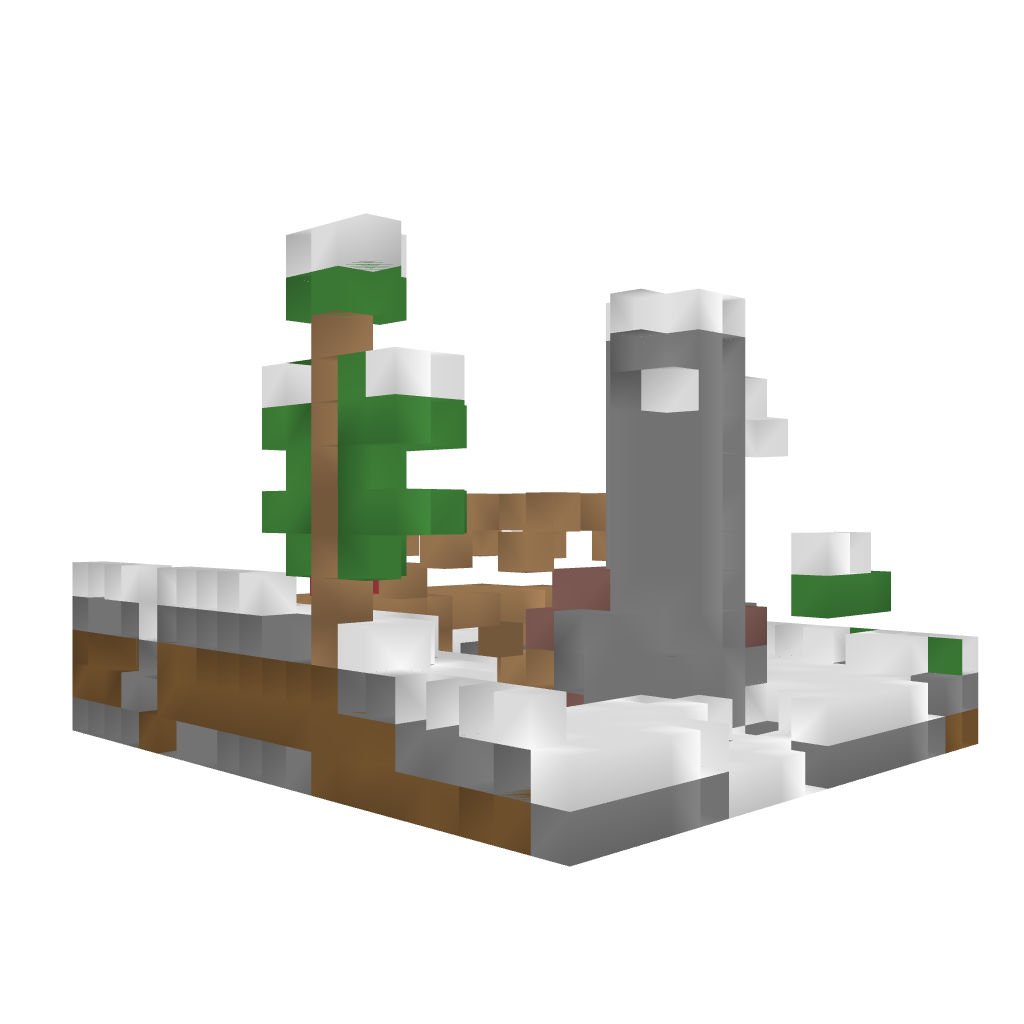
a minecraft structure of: Christmas House bad low quality